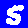
Digit: 5